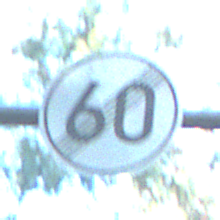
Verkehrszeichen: EndeGeschwindigkeit60
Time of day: MorningAfternoon
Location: Outdoor (Nature)
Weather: Clear
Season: NotSpecified
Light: Natural